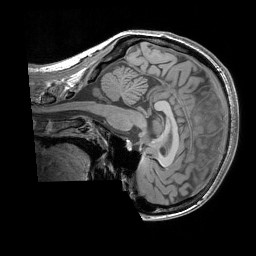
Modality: T1w
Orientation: sagittal
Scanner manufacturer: siemens
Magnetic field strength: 3 T
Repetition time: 1.83 s
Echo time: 0.00303 s